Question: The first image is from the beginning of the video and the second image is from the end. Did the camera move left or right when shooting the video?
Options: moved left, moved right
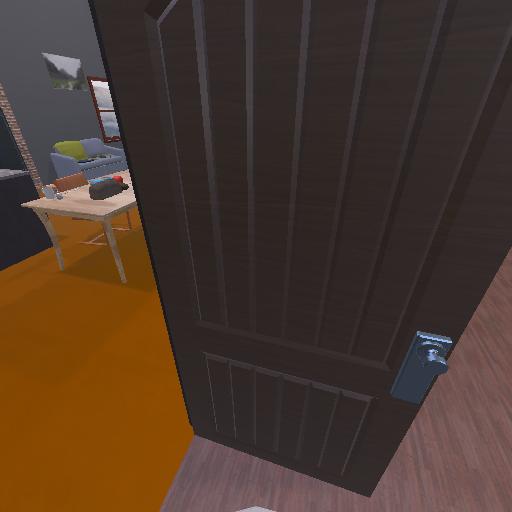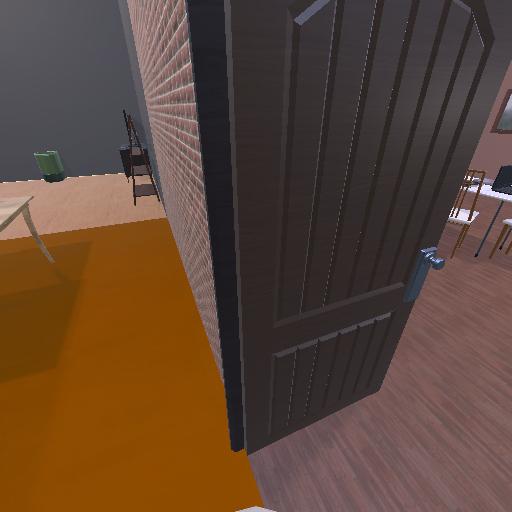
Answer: moved left